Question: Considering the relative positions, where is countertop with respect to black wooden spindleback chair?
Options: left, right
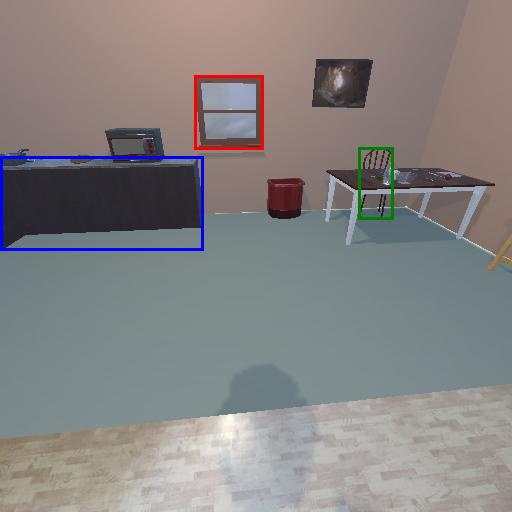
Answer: left